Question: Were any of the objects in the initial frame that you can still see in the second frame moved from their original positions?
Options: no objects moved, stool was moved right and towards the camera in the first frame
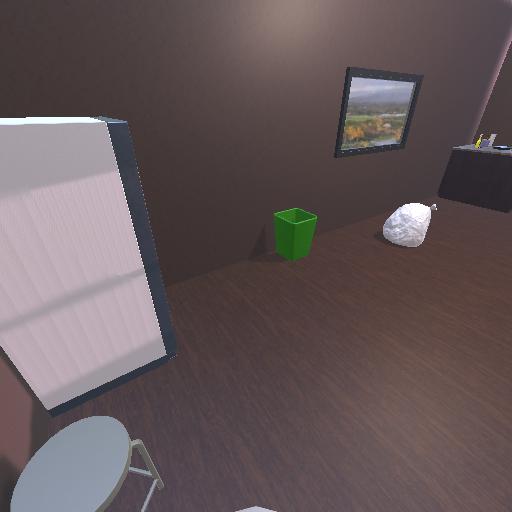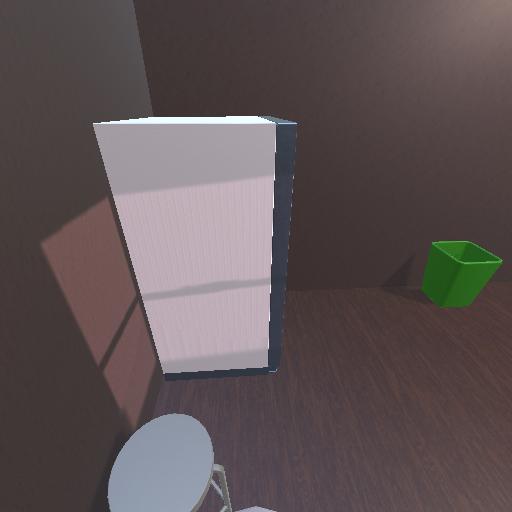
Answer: no objects moved